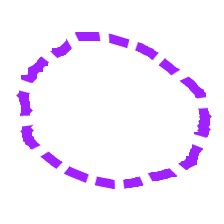
Shape: circle